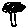
Label: tree